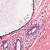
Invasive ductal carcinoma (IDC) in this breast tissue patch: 0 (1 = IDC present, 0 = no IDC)